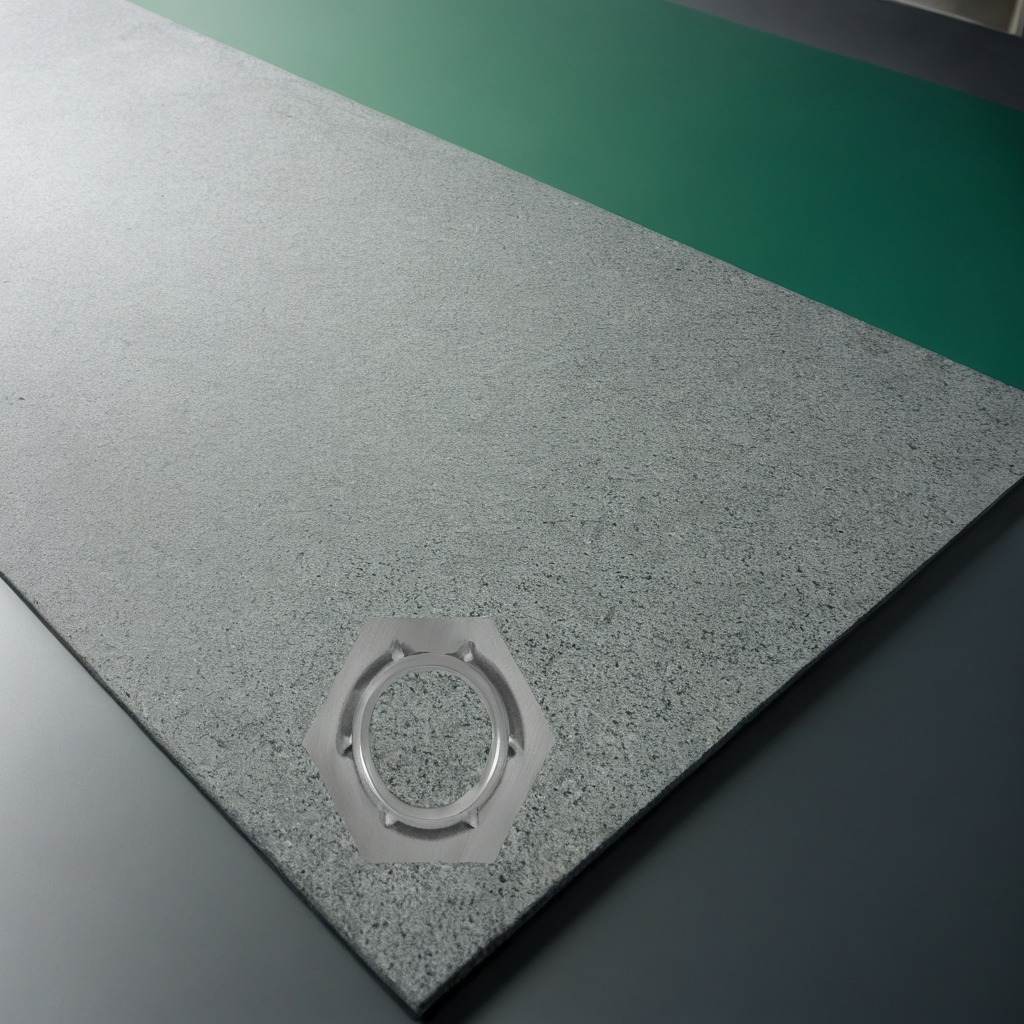
A metal nut is lying on the clean granite tabletop.